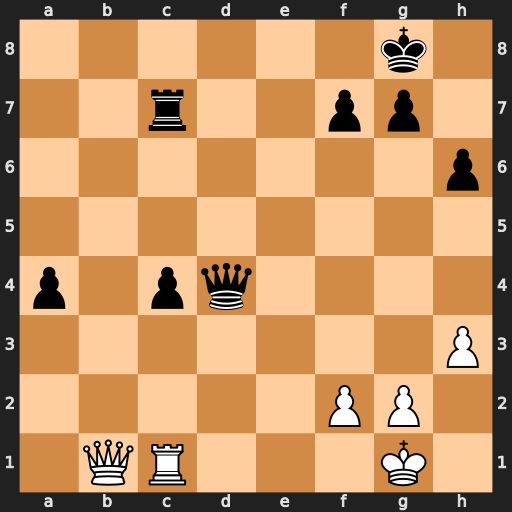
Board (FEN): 6k1/2r2pp1/7p/8/p1pq4/7P/5PP1/1QR3K1
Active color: w
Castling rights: -
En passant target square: -
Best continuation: Qb8+ Kh7 Qxc7